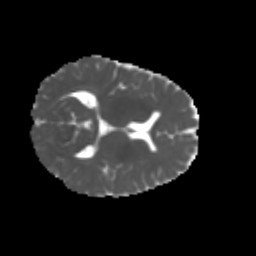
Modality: MD
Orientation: axial
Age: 6
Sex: male
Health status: healthy